Question: As I am developing an app,where it has a Navigation Drawer it works perfectly but where i placed two images view where they doesn't fire the onClickListener..please tell me how to implement the onclciklistener to work like edit and delete operations...
and the
rowlayout.xml
'''
<?xml version="1.0" encoding="utf-8"?>
<RelativeLayout xmlns:android="http://schemas.android.com/apk/res/android"
android:layout_width="wrap_content"
android:layout_height="wrap_content"
android:id="@+id/relative">
<ImageView
android:id="@+id/imageView2"
android:layout_width="wrap_content"
android:layout_height="wrap_content"
android:layout_alignParentTop="true"
android:layout_toRightOf="@+id/imageView1"
android:src="@drawable/ic_menu_delete" />
<TextView
android:id="@+id/label"
android:layout_width="wrap_content"
android:layout_height="wrap_content"
android:layout_alignParentLeft="true"
android:layout_alignParentTop="true"
android:text="Medium Text"
android:textAppearance="?android:attr/textAppearanceMedium" />
<ImageView
android:id="@+id/imageView1"
android:layout_width="wrap_content"
android:layout_height="wrap_content"
android:layout_alignParentRight="true"
android:layout_alignParentTop="true"
android:src="@drawable/ic_menu_edit" />
</RelativeLayout>
'''
and the mainActivity.java
'''
/* The click listner for ListView in the navigation drawer */
private class DrawerItemClickListener implements
ListView.OnItemClickListener {
@Override
public void onItemClick(AdapterView<?> parent, View view, int position,
final long id) {
text = parent.getItemAtPosition(position).toString();
Toast.makeText(getApplicationContext(), "hello" + text, 3000)
.show();
selectItem(position);
positn = position;
mDrawerList.setItemChecked(position, true);
setTitle(text);
mDrawerLayout.closeDrawer(mDrawerList);
// Toast.makeText(getApplicationContext(), "" + text,
// Toast.LENGTH_SHORT).show();
ImageView edit_image = (ImageView) findViewById(R.id.imageView1);
edit_image.setOnClickListener(new View.OnClickListener() {
@Override
public void onClick(View v) {
// TODO Auto-generated method stub
Toast.makeText(getApplicationContext(), "clicked", 3000)
.show();
}
});
if (text.equals("add new item")) {
AlertDialog.Builder builder2 = new AlertDialog.Builder(
MainActivity.this);
final EditText input = new EditText(MainActivity.this);
input.setHeight(100);
input.setWidth(340);
input.setGravity(Gravity.LEFT);
input.setImeOptions(EditorInfo.IME_ACTION_DONE);
builder2.setMessage("Press OK or Cancel");
builder2.setView(input);
builder2.setPositiveButton("OK",
new DialogInterface.OnClickListener() {
@Override
public void onClick(DialogInterface dialog,
int which) {
userinput = input.getText().toString();
// int length2 = userinput.length();
// String string23 = Integer.toString(length2);
// Log.d("length of userinput", string23);
listItems.add(userinput);
adapter = new ArrayAdapter<String>(
getApplicationContext(),
R.layout.rowlayout, R.id.label,
listItems);
mDrawerList.setAdapter(adapter);
mDrawerLayout.openDrawer(mDrawerList);
String counter = "0";
Log.v("id", "" + id);
Log.v("name", "" + userinput);
Log.v("value", "" + counter);
database1.open();
long insertid;
insertid = database1.Insertvalues(id1,
userinput, counter);
// String string2 = Integer.toString((int)
// insertid);
// Log.d("values inserted", string2);
// Toast.makeText(getApplicationContext(), "" +
// insertid, 3000).show();
}
});
builder2.setNegativeButton("Cancel",
new DialogInterface.OnClickListener() {
@Override
public void onClick(DialogInterface dialog,
int which) {
}
});
builder2.show();
}
}
}
'''
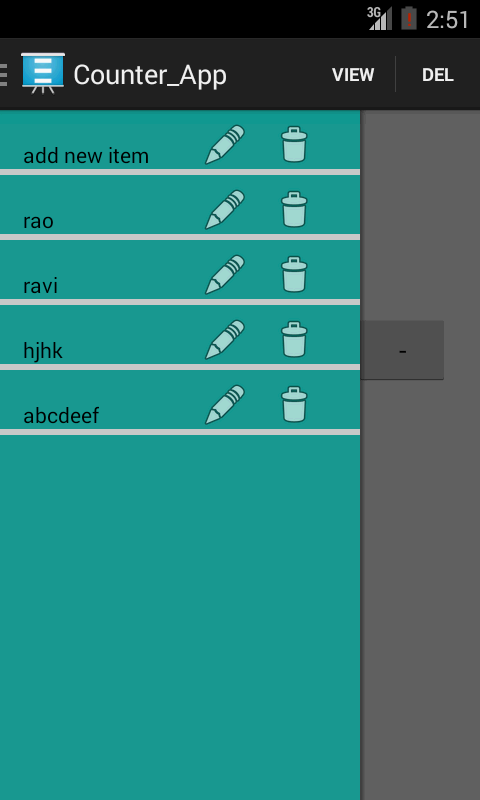
Answer: Your code works fine.
But the problem is you set for after click to
You have to click to , after that, you can click to .
Please move this code to outside of
'''
ImageView edit_image = (ImageView) findViewById(R.id.imageView1);
edit_image.setOnClickListener(new View.OnClickListener() {
@Override
public void onClick(View v) {
// TODO Auto-generated method stub
Toast.makeText(getApplicationContext(), "clicked", 3000)
.show();
}
});
'''